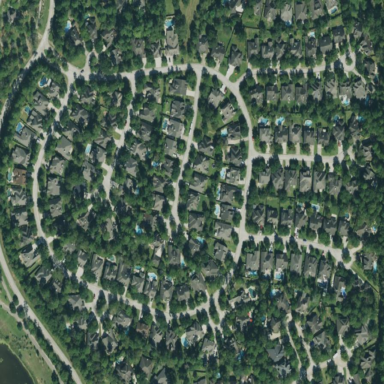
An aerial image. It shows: Residential area within neighborhood.